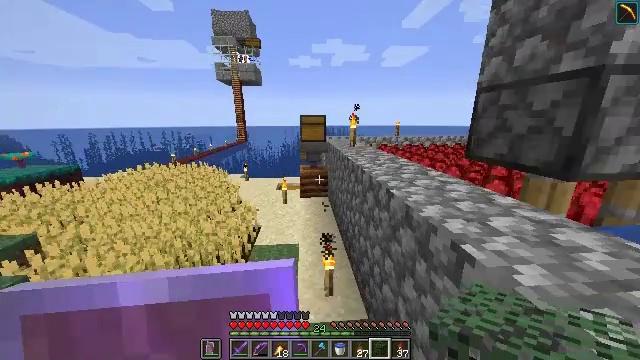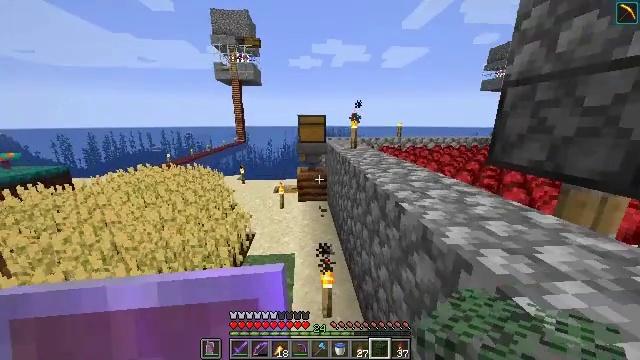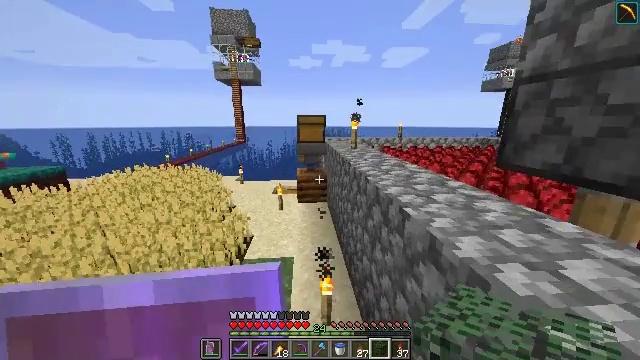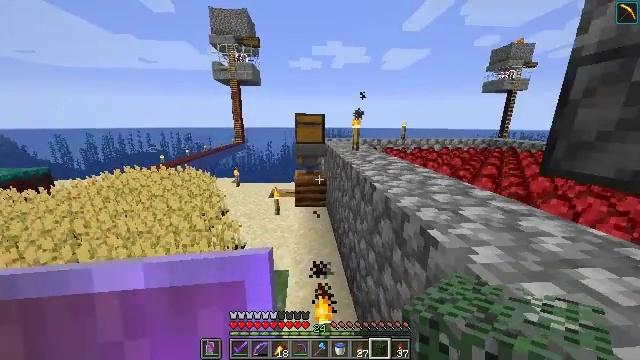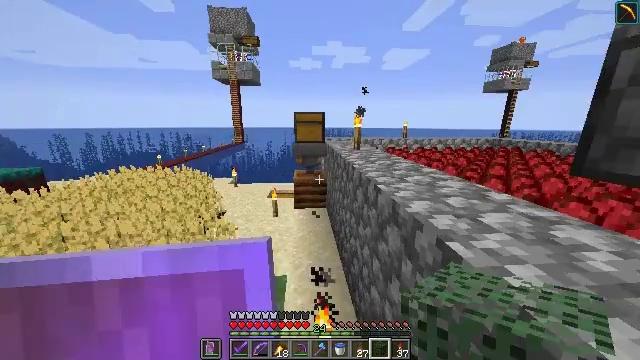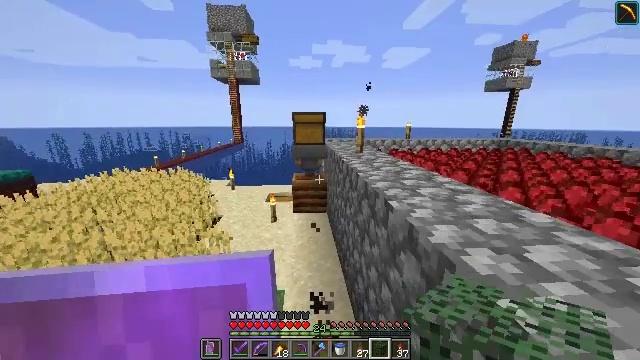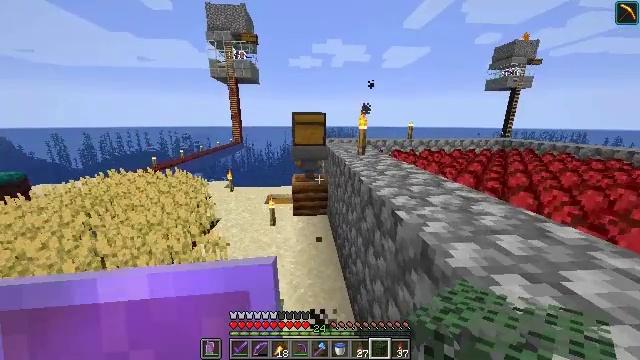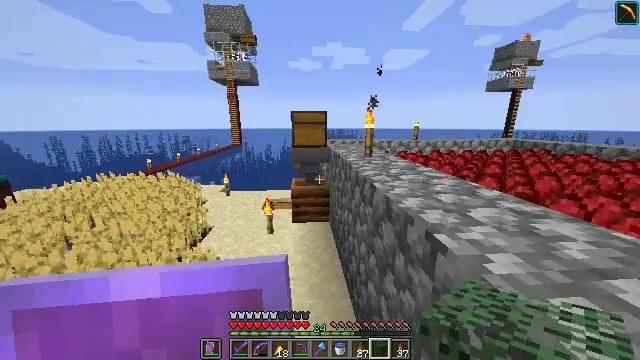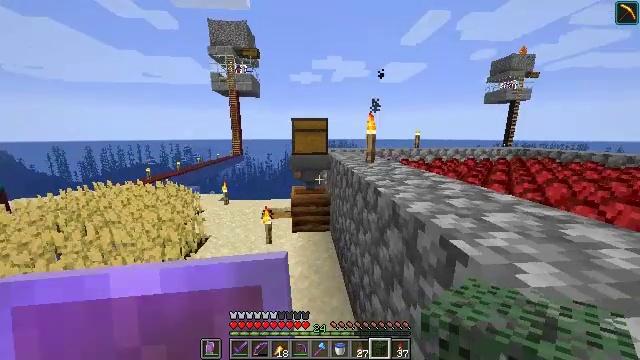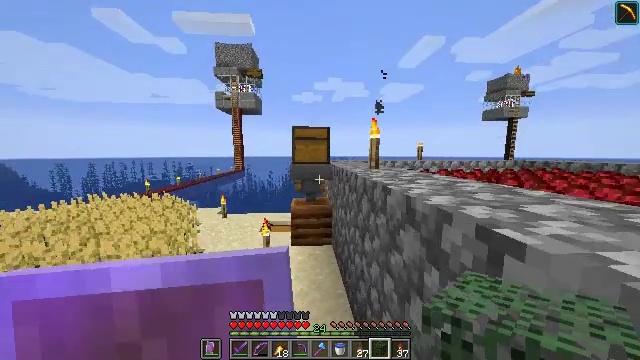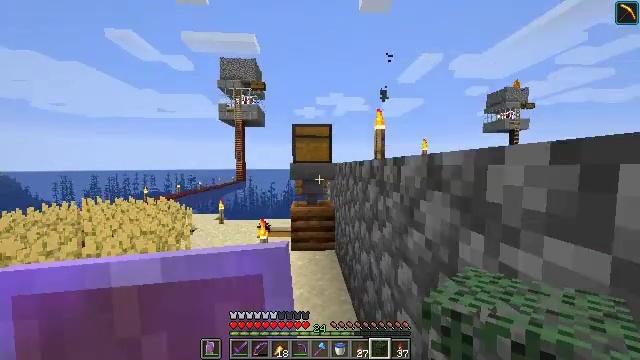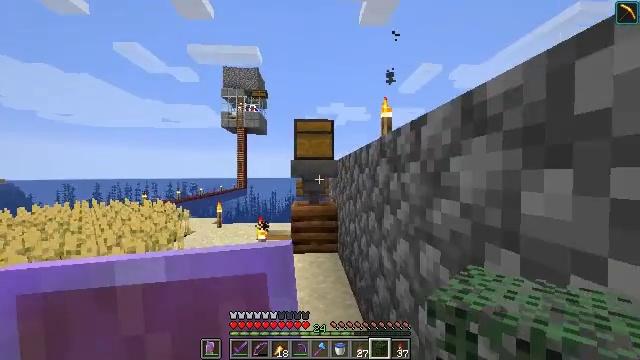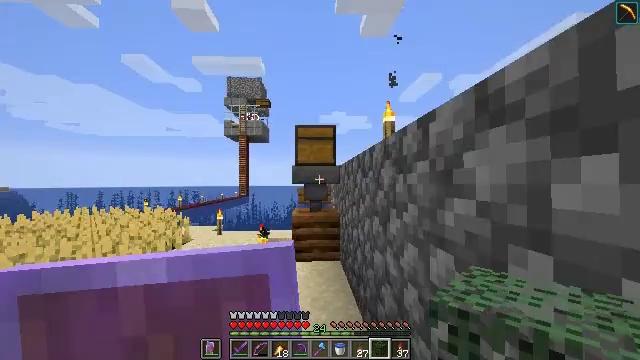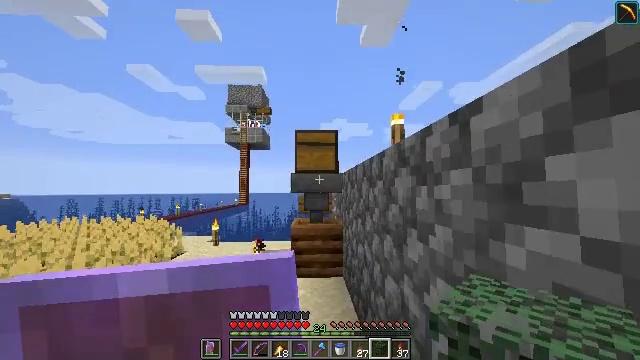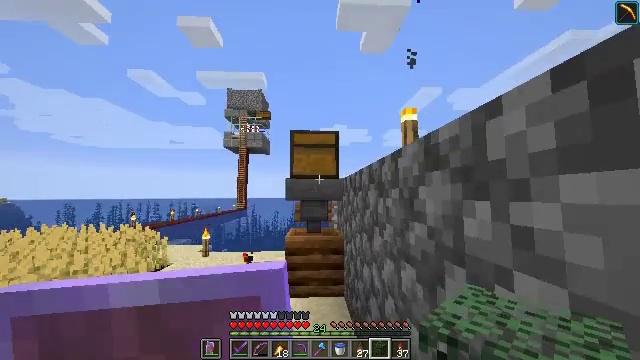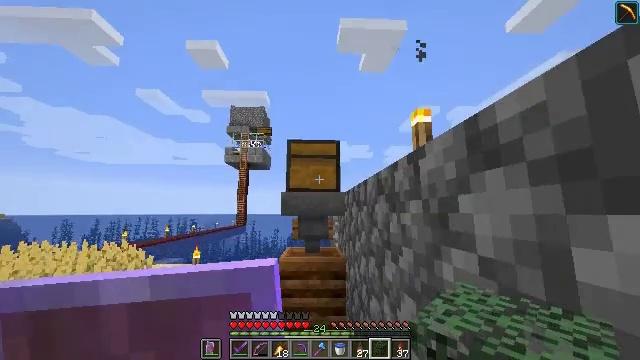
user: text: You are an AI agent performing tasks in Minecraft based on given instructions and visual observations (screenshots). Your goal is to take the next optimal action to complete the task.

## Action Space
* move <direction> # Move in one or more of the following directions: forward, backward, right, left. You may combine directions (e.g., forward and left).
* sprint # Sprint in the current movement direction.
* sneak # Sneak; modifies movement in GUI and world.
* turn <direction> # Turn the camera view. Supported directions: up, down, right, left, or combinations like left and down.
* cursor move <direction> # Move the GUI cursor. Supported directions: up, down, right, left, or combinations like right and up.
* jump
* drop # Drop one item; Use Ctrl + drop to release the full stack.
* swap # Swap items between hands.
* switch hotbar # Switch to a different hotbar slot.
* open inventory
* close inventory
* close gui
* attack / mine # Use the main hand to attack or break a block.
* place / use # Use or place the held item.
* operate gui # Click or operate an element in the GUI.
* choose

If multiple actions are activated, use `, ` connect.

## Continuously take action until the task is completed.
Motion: motion action
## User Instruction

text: Drop spruce leaves.
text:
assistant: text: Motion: move forward, sprint
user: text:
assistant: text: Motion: move forward, sprint
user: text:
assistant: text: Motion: move forward, sprint
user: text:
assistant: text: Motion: move forward, sprint
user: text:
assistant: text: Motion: move forward, sprint
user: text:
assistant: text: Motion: move forward, sprint
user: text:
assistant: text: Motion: move forward, sprint
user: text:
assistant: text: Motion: move forward, sprint, turn up
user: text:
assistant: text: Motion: move forward, sprint, turn up
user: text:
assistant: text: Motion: move forward, sprint, turn up
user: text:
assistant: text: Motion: move forward, sprint, turn up
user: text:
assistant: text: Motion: move forward, sprint, turn up
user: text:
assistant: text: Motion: move forward, sprint, turn up
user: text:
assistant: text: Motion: move forward, sprint, turn up
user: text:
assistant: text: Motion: move forward, sprint, turn up
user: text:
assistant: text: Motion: move forward, sprint, turn up
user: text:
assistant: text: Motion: move forward, sprint, turn up
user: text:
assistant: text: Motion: move forward, sprint
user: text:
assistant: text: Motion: move forward, sprint
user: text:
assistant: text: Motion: move forward, sprint
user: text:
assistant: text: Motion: move forward, sprint, turn up
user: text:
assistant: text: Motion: move forward, sprint, turn up
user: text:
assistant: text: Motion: move forward, sprint, turn up
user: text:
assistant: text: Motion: turn up
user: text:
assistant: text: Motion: turn up
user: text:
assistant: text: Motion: turn up
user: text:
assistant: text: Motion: turn up
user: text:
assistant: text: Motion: turn up
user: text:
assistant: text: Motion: turn up
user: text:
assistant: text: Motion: turn up